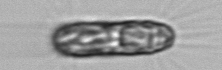
Label: Corethron_hystrix